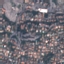
Land use / land cover class: Residential